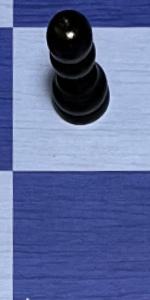
Label: Empty